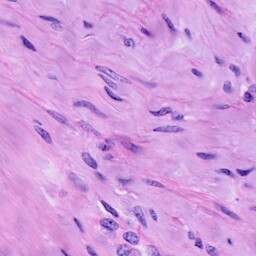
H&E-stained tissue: Cervix